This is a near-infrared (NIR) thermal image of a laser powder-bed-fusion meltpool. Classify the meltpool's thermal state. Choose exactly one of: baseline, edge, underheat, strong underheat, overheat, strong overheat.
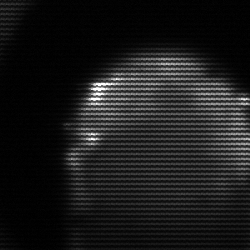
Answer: edge